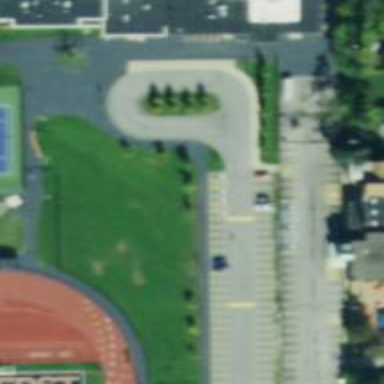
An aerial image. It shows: Parking space.